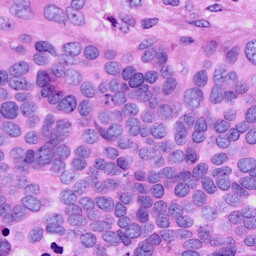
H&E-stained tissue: Ovarian